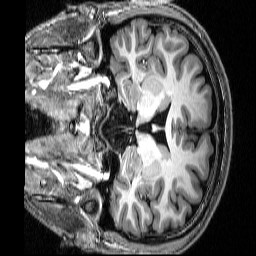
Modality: T1w
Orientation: coronal
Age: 23
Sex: male
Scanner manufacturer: siemens
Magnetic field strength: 3 T
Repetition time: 2.53 s
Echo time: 0.00339 s